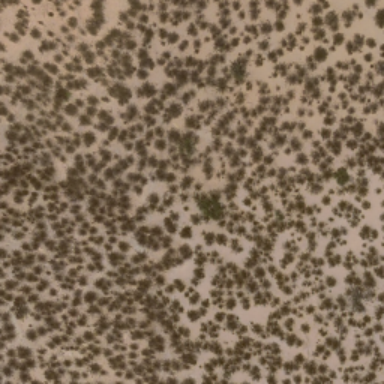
This is a chaparral .